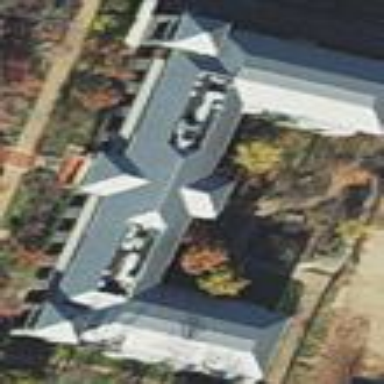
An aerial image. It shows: Office building with mansard roof design.